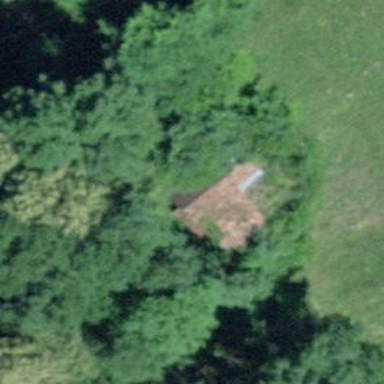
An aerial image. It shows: Rural barn.